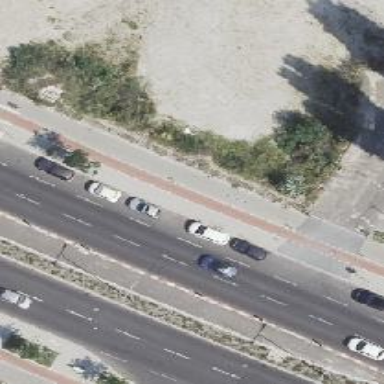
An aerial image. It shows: Cycle track with kerb separating it from the road.